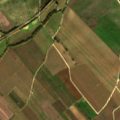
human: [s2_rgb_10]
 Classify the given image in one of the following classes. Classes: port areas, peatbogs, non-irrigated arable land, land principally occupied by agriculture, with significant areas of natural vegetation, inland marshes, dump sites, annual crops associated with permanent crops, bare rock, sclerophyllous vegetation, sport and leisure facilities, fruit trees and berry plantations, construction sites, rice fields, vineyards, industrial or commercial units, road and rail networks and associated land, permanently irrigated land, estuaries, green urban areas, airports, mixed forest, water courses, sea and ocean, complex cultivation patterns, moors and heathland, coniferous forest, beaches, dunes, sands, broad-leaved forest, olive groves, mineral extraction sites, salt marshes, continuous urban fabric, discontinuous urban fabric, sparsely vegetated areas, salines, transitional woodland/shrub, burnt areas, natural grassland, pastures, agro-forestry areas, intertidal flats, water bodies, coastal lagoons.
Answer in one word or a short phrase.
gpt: permanently irrigated land, vineyards, olive groves